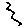
Label: zigzag